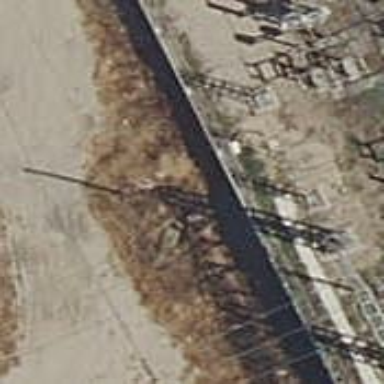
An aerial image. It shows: Power pole.